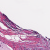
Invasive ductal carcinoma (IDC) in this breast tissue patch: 0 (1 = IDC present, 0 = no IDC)